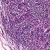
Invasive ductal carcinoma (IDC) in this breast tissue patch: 0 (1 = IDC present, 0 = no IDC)